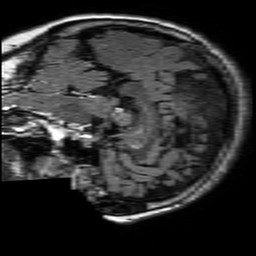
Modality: FLAIR
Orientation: sagittal
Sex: female
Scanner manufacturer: philips
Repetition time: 11 s
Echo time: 0.125 s